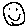
Label: smiley face